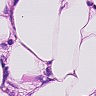
Metastatic tissue present: yes